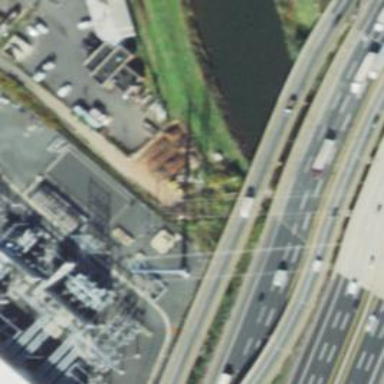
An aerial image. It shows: Lattice structure tower used for power transmission.